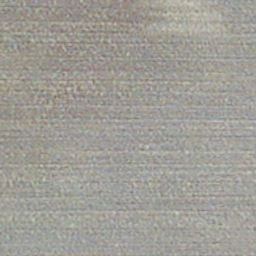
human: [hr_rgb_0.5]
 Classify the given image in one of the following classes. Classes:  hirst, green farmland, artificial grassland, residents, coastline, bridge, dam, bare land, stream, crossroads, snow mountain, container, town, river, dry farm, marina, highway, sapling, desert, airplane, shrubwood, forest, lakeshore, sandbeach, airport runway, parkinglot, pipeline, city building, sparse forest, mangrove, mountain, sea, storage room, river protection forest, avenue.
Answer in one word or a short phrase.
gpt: dry farm